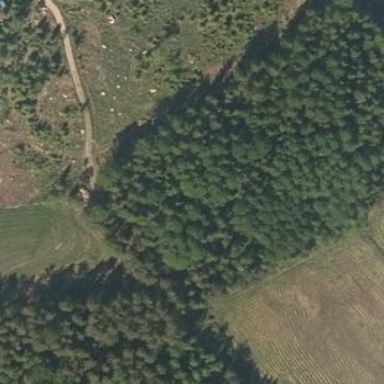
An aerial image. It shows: Mixed woodland area with variety of leaf types and cycles.